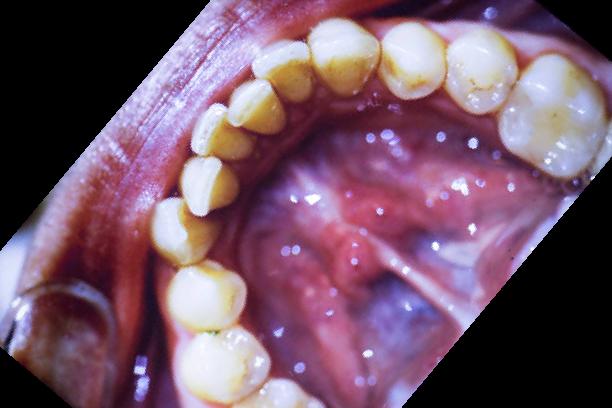
Condition: Gingivitis